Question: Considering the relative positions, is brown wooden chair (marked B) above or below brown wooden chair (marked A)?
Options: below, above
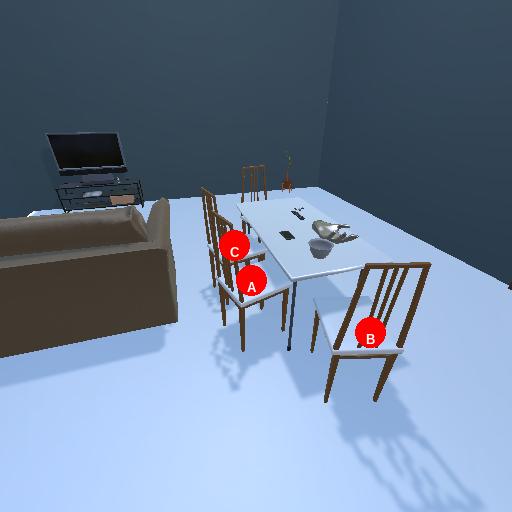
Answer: below